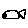
Label: fish